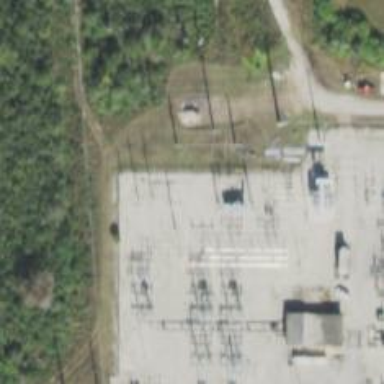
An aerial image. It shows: Switch for power supply.